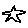
Label: star